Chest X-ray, PA view. Patient: 40 years old, sex M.
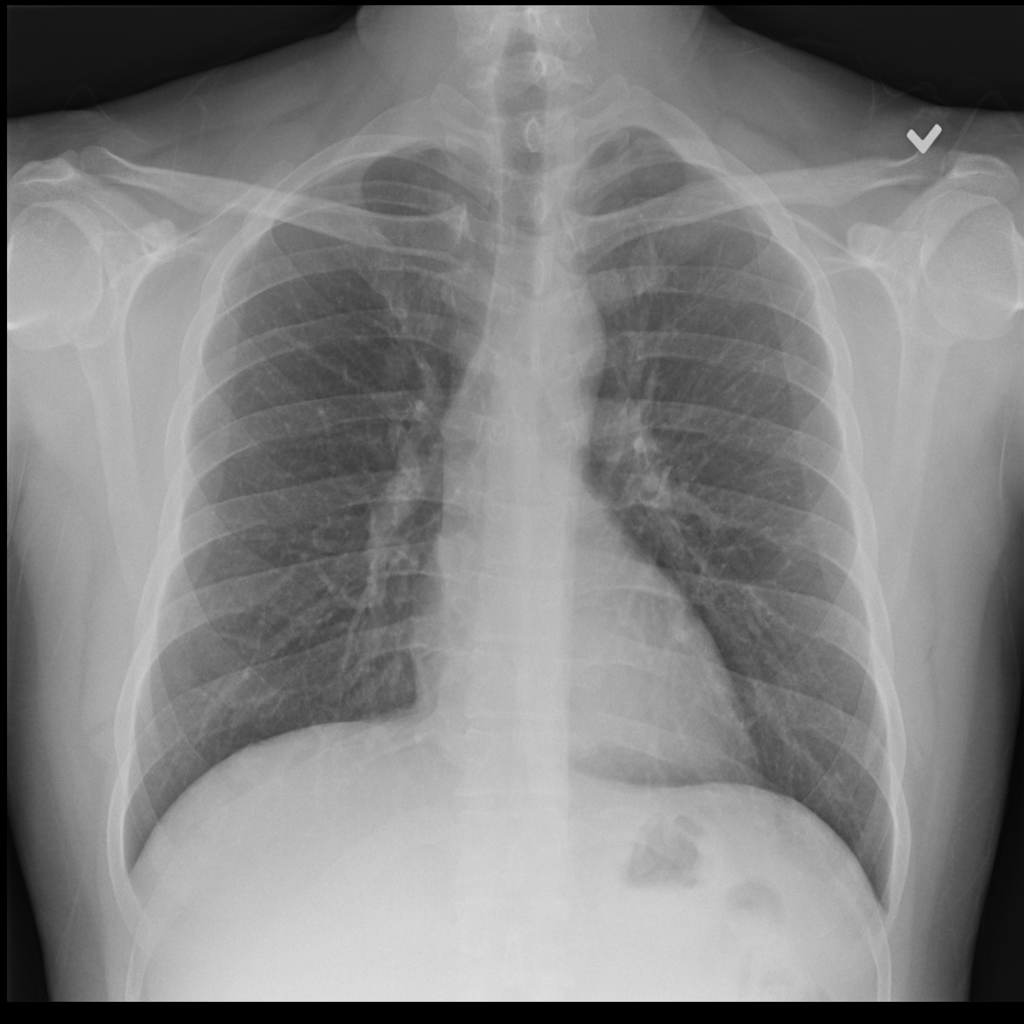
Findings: No Finding